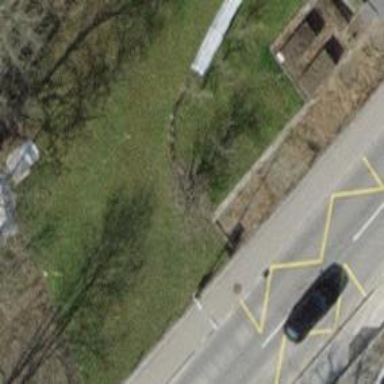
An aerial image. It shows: Bus stop with platform for public transport.